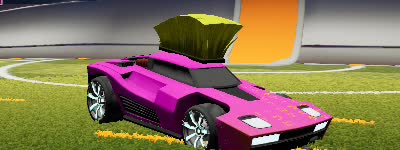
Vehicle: breakout